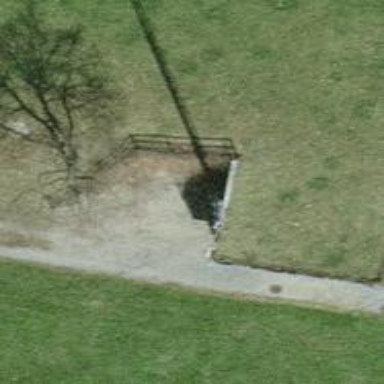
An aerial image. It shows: Antenna.